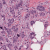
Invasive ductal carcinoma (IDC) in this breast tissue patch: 1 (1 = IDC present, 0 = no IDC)